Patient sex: F
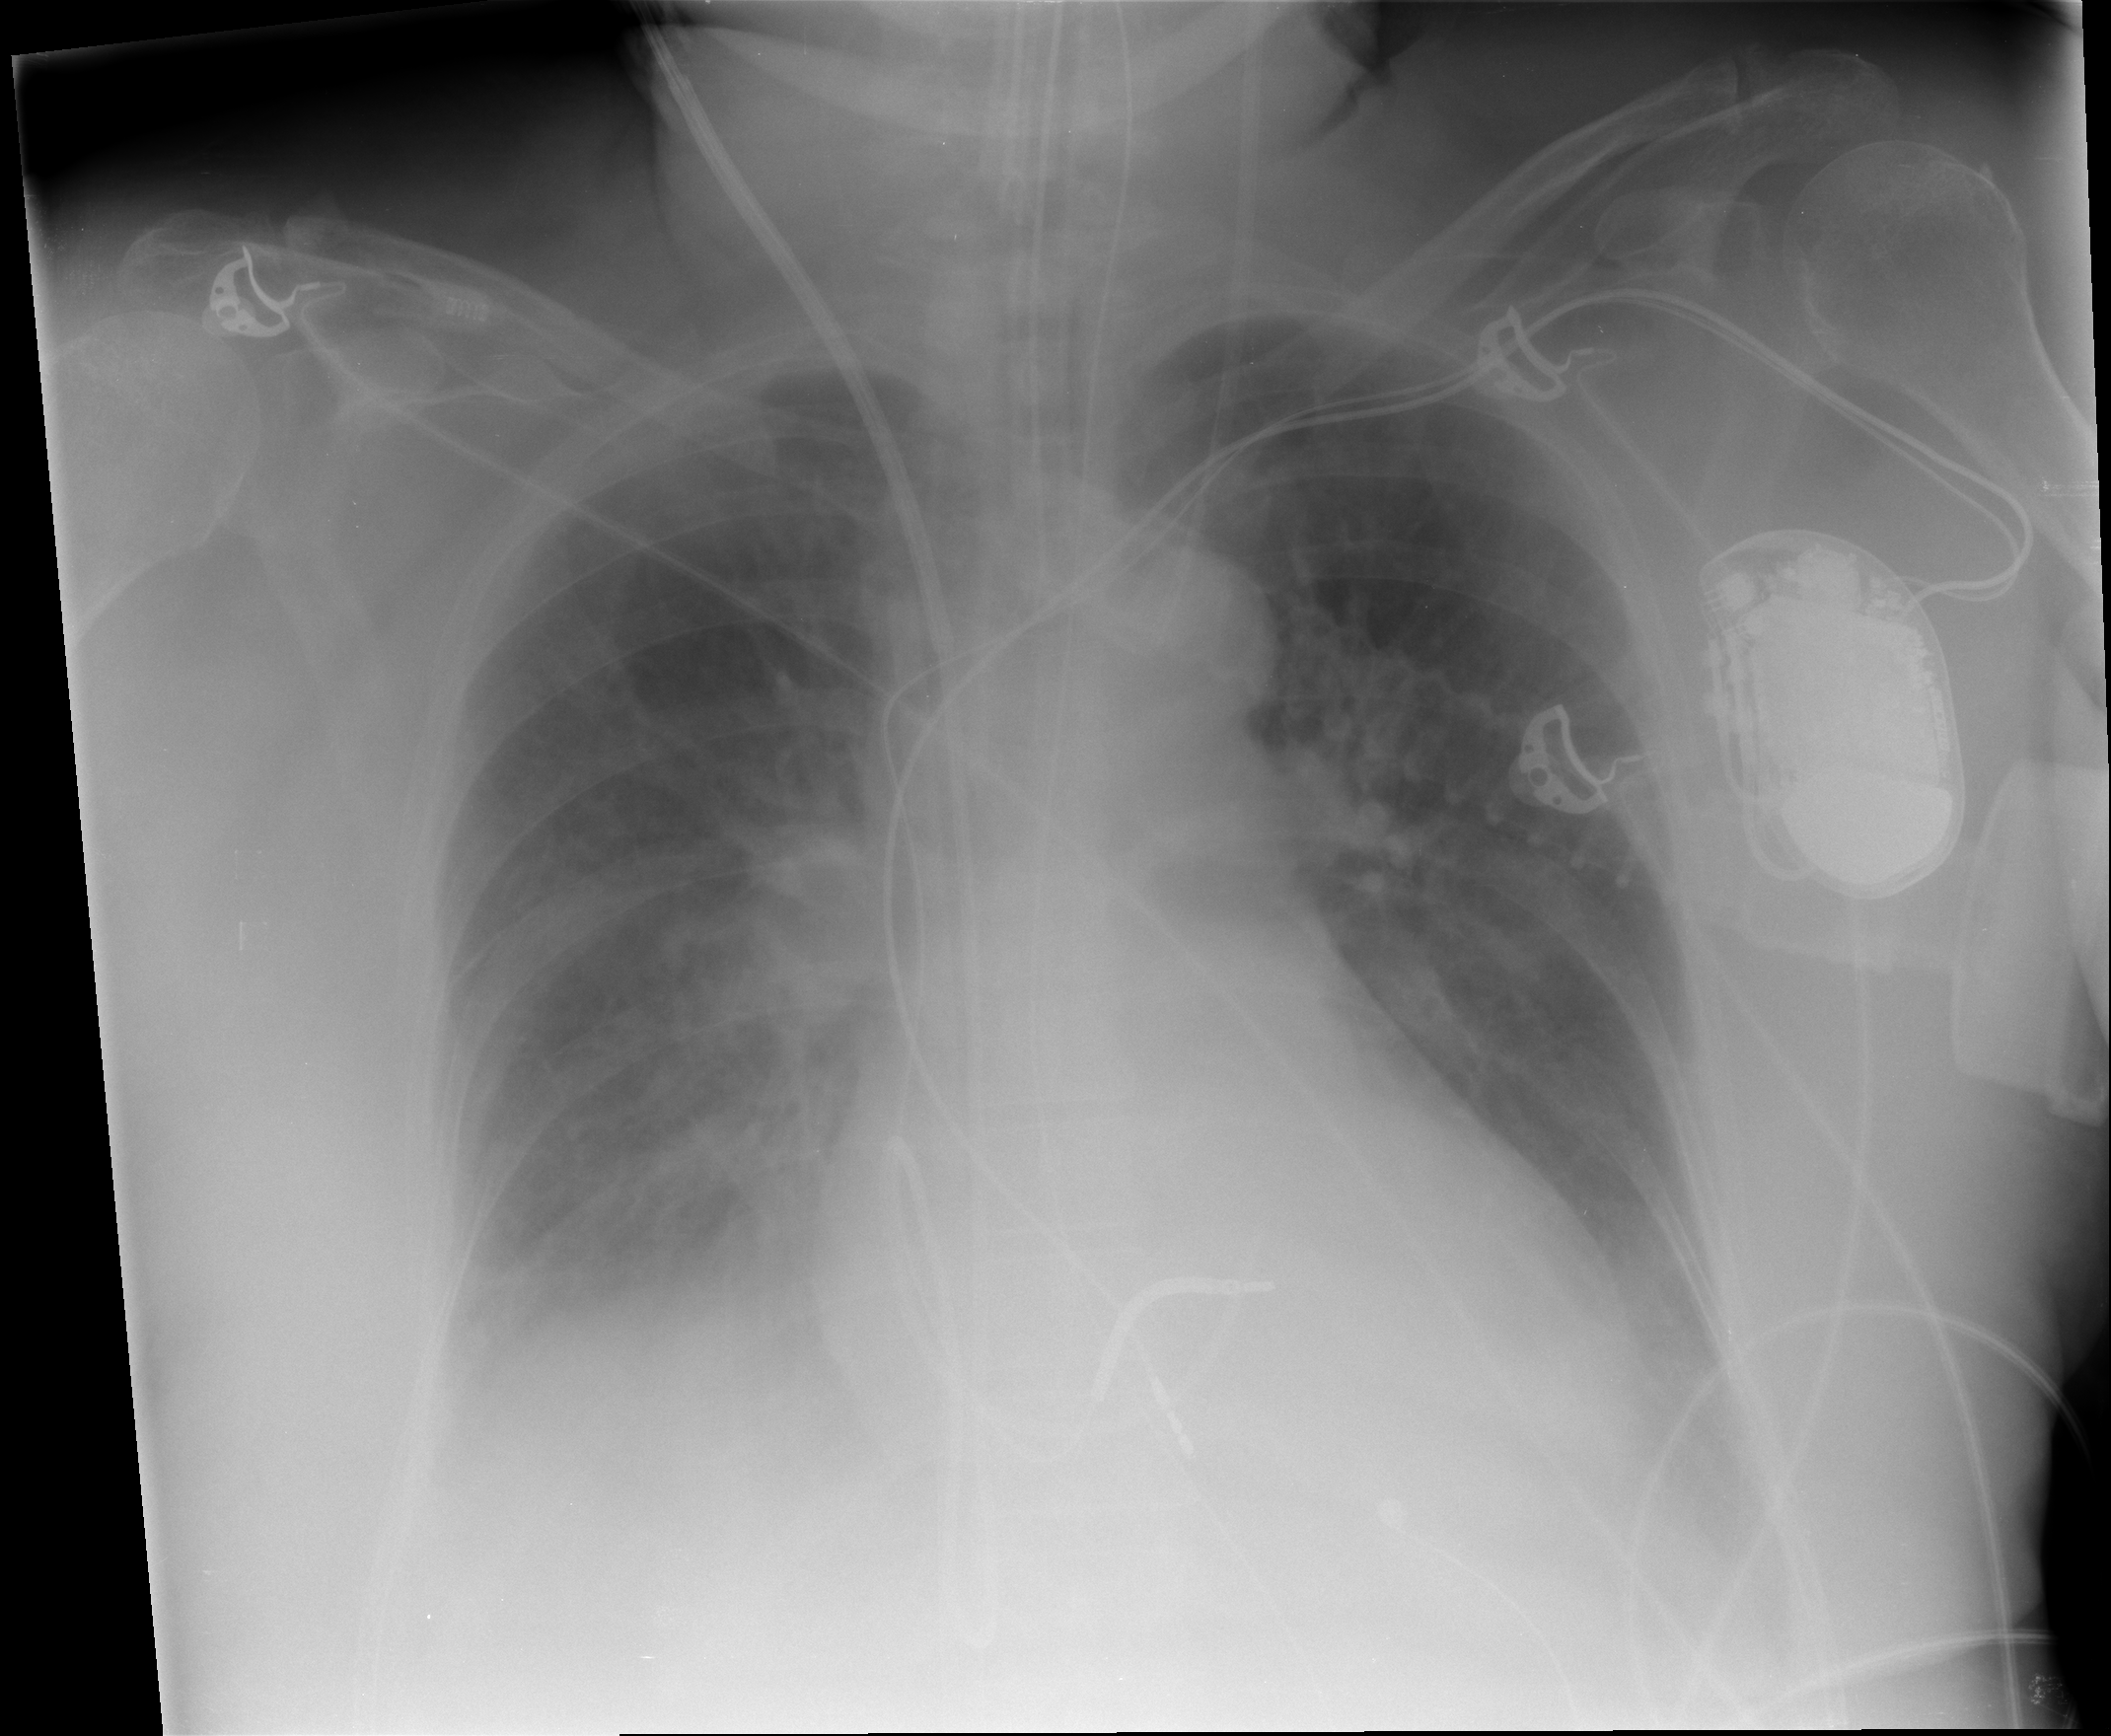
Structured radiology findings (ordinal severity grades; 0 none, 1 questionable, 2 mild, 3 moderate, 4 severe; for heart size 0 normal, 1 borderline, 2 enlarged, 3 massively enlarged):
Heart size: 1
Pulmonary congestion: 2
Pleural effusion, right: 2
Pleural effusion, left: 2
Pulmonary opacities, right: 0
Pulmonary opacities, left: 0
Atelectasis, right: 2
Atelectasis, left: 2